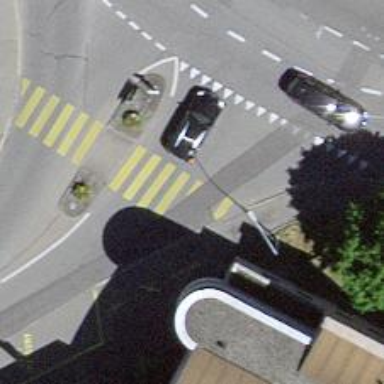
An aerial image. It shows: Marked crossing with pedestrian island.